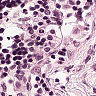
Metastatic tissue present: no